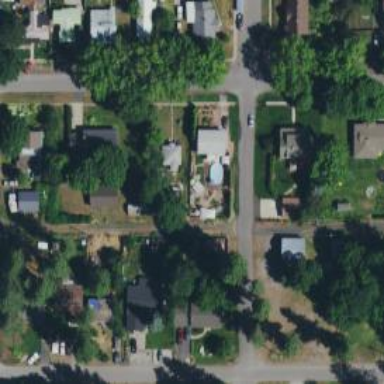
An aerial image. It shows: Alley classified as service road.